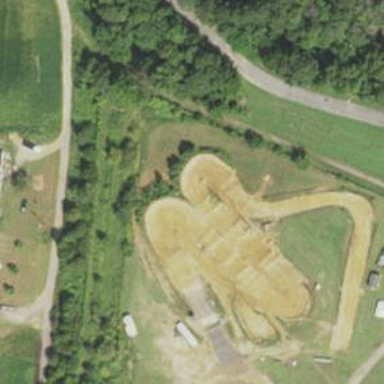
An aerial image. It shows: Cycling track located on leisure land.